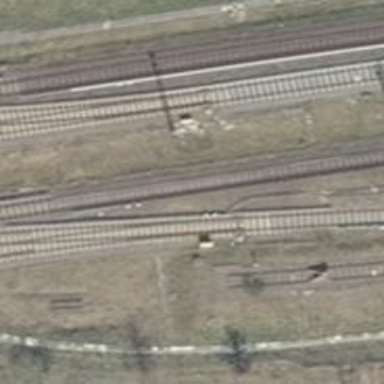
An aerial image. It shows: Rail line that is electrified.